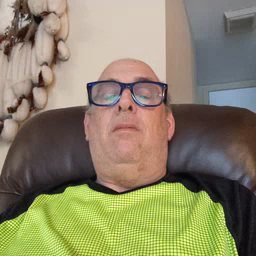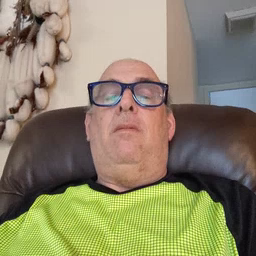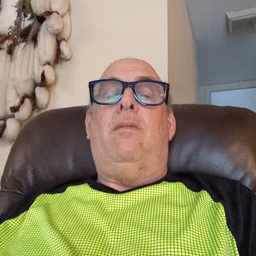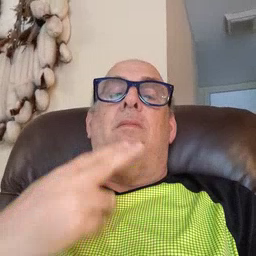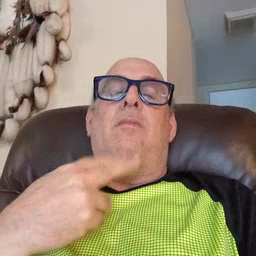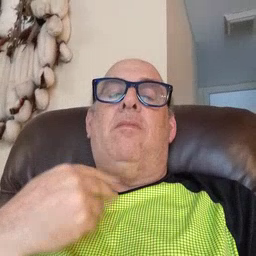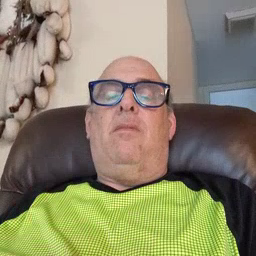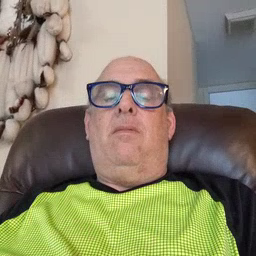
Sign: cute